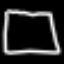
Label: square